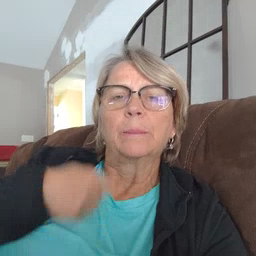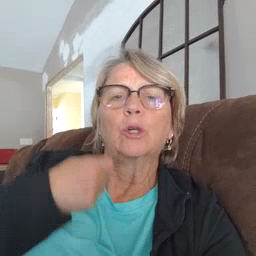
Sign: zipper